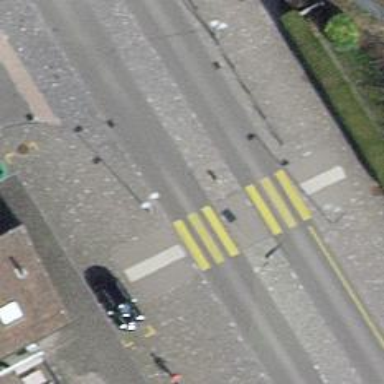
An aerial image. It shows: Uncontrolled zebra crossing with pedestrian island.